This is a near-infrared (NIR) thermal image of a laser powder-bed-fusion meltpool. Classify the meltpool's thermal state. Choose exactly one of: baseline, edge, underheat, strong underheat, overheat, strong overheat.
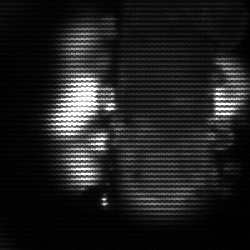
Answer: strong underheat